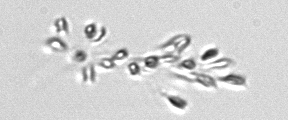
Label: Dinobryon